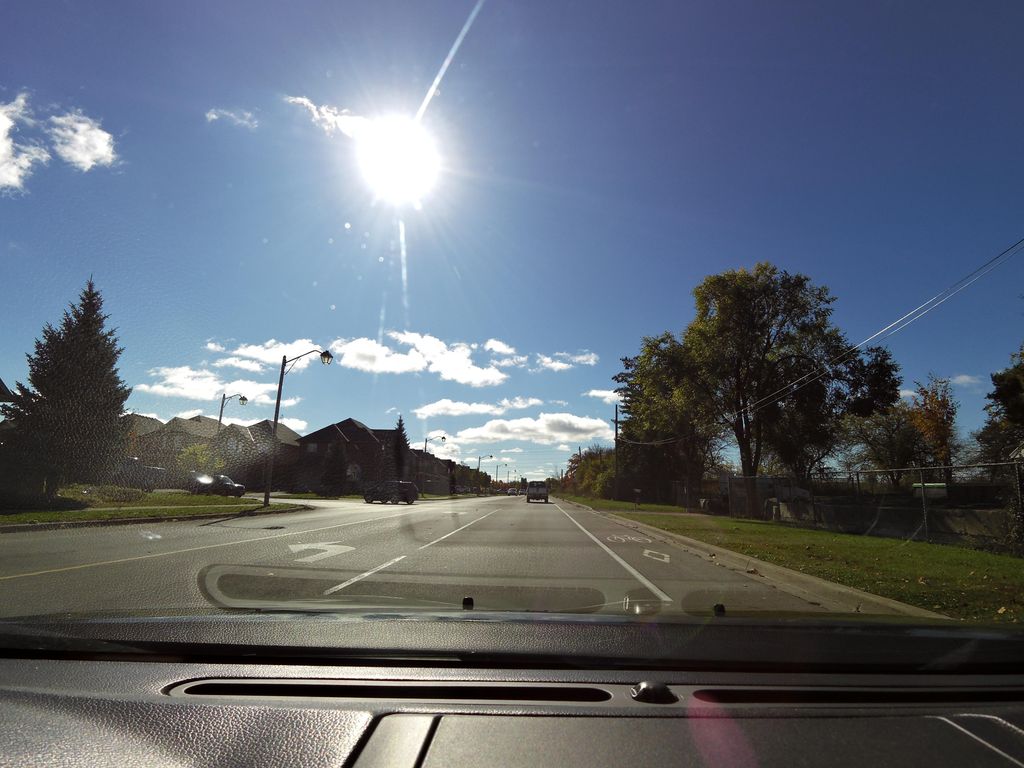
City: hamilton